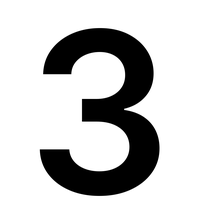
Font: Inter_SemiBold